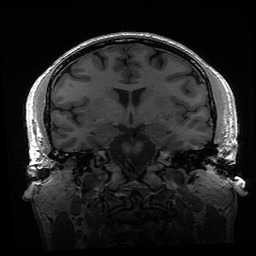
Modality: T1w
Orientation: coronal